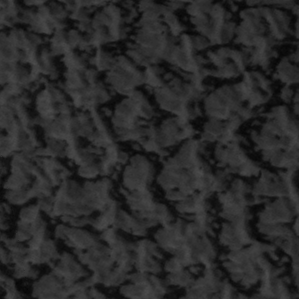
Label: frost